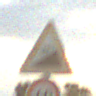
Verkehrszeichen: Steigung10
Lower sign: Geschwindigkeit40
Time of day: SunriseSunset
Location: Outdoor (RoadRail)
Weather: PartlyCloudy
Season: NotSpecified
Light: Natural